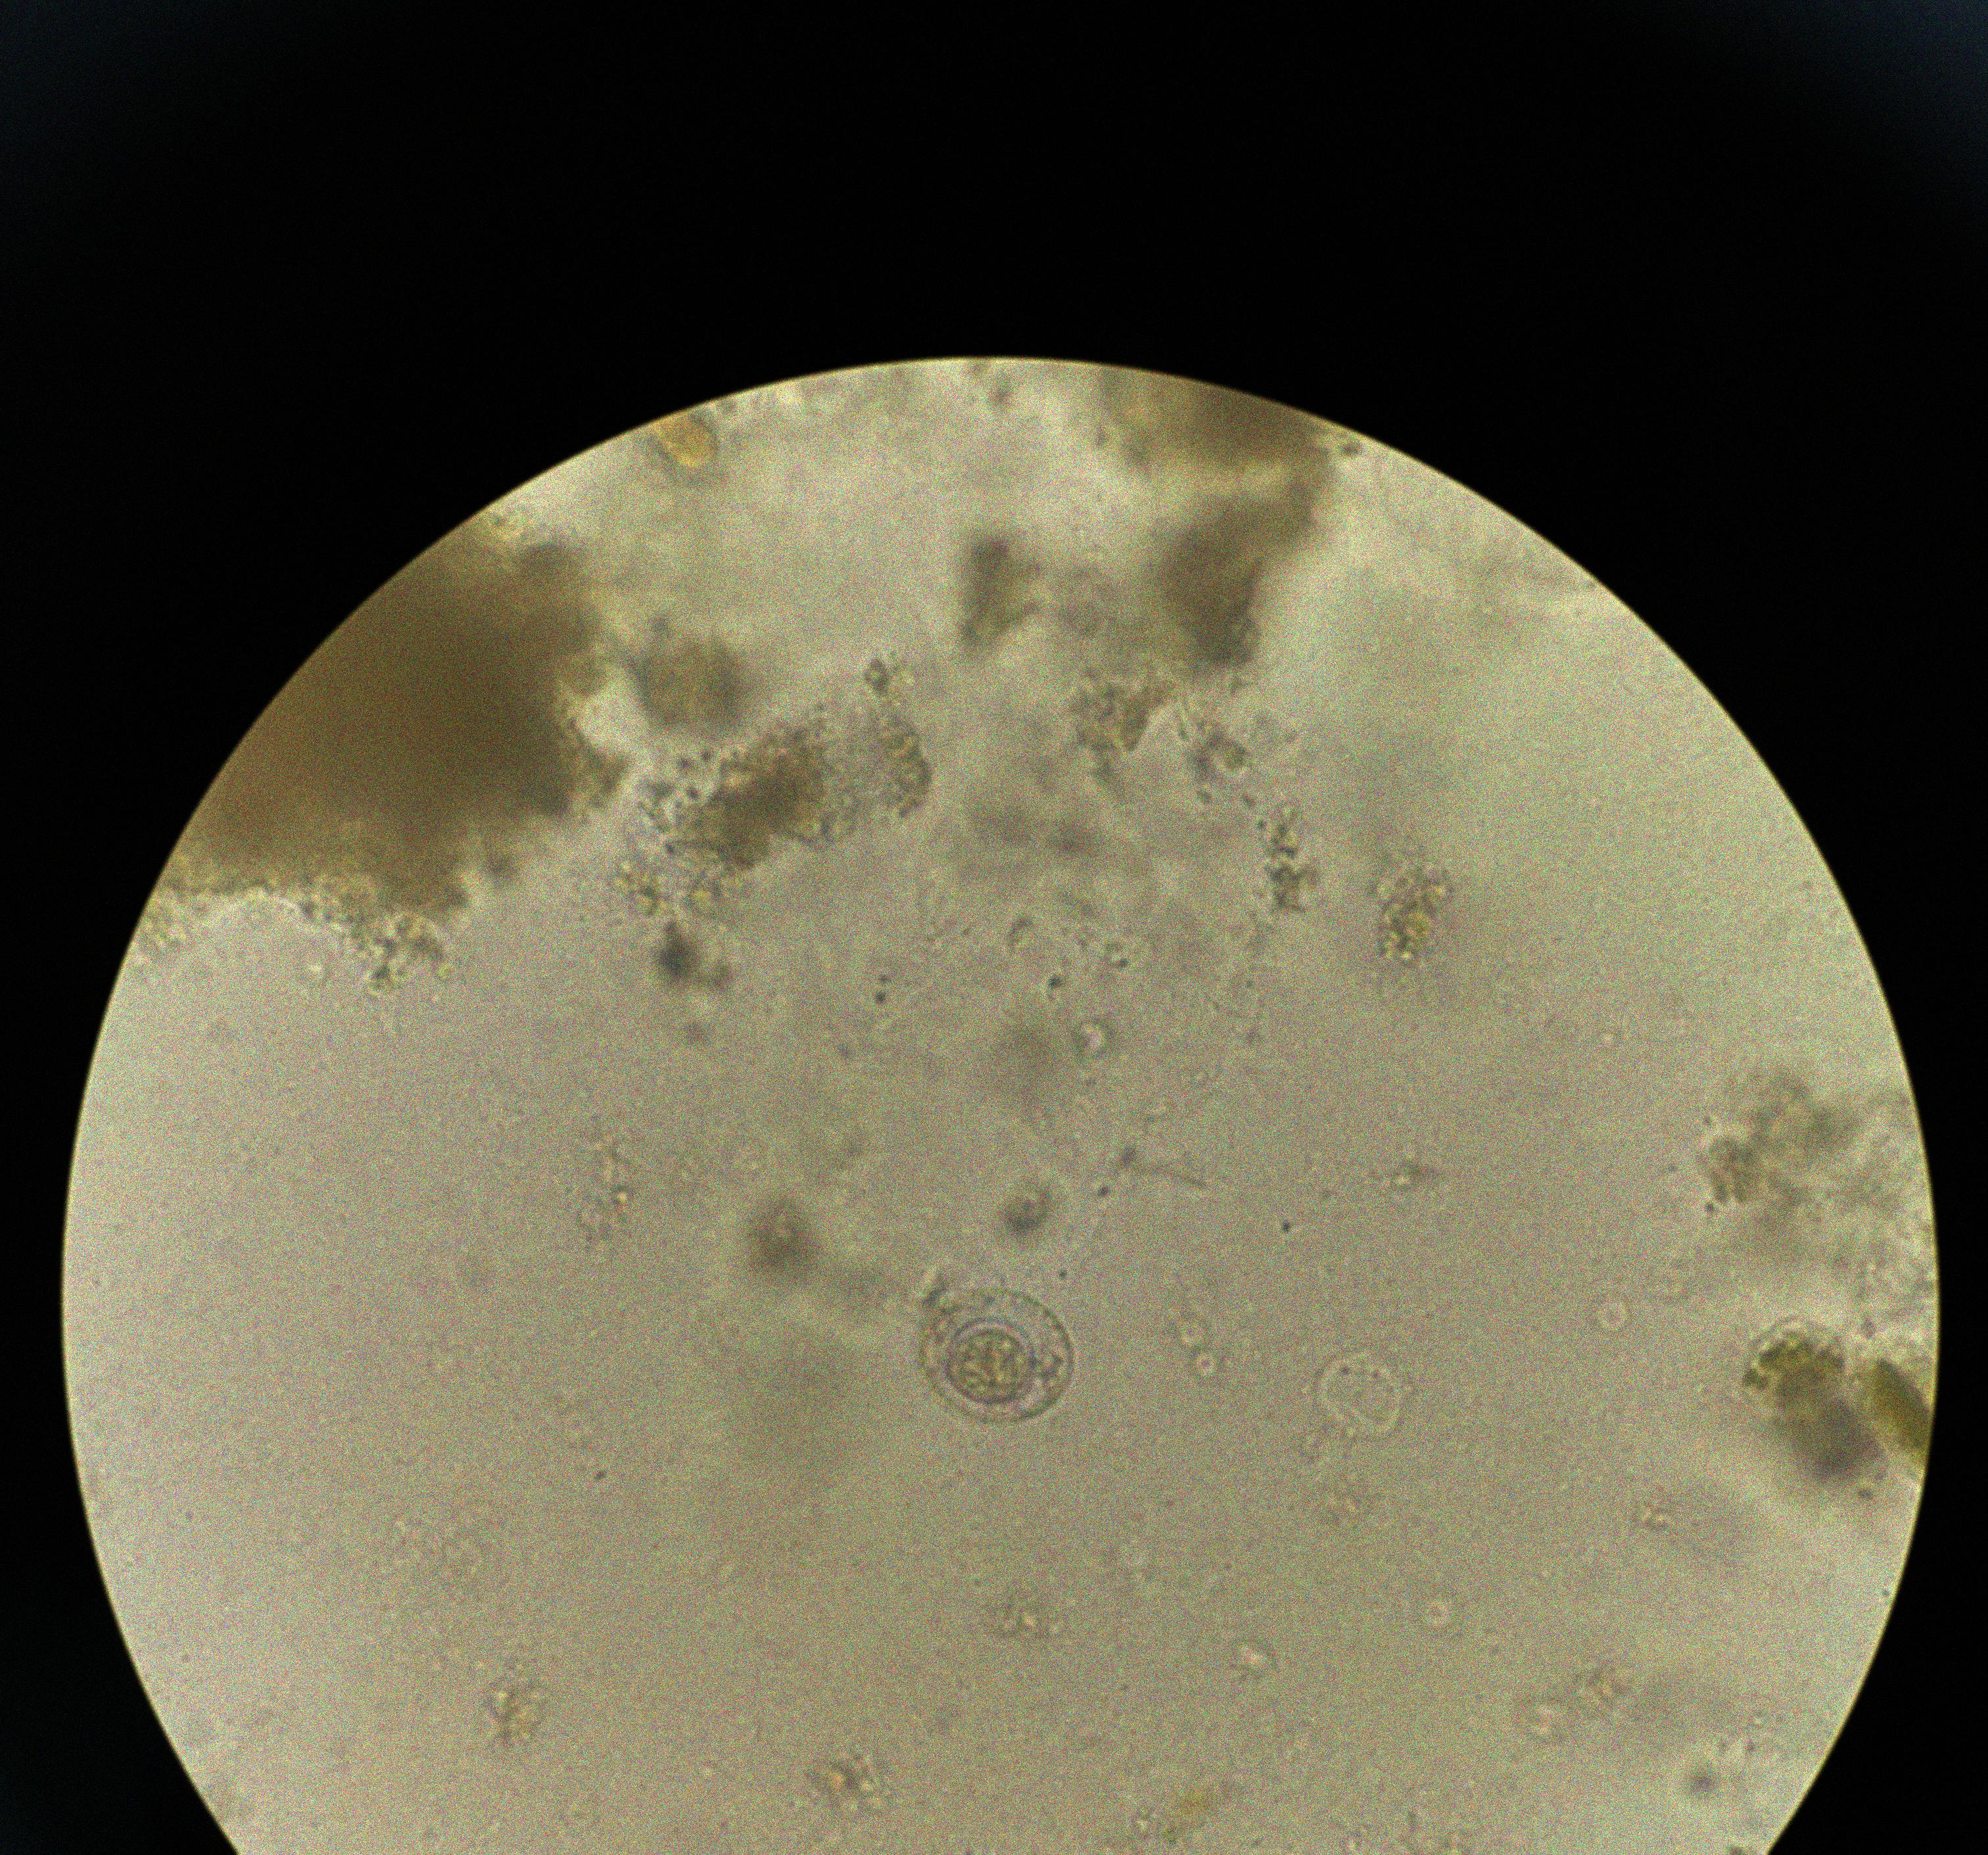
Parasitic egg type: Hymenolepis nana